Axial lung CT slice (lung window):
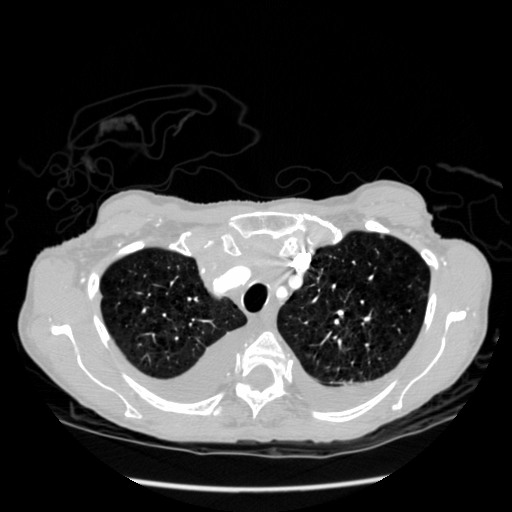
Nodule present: no